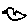
Label: bird